Chest X-ray. View position: PA
Patient age: 47
Patient sex: M
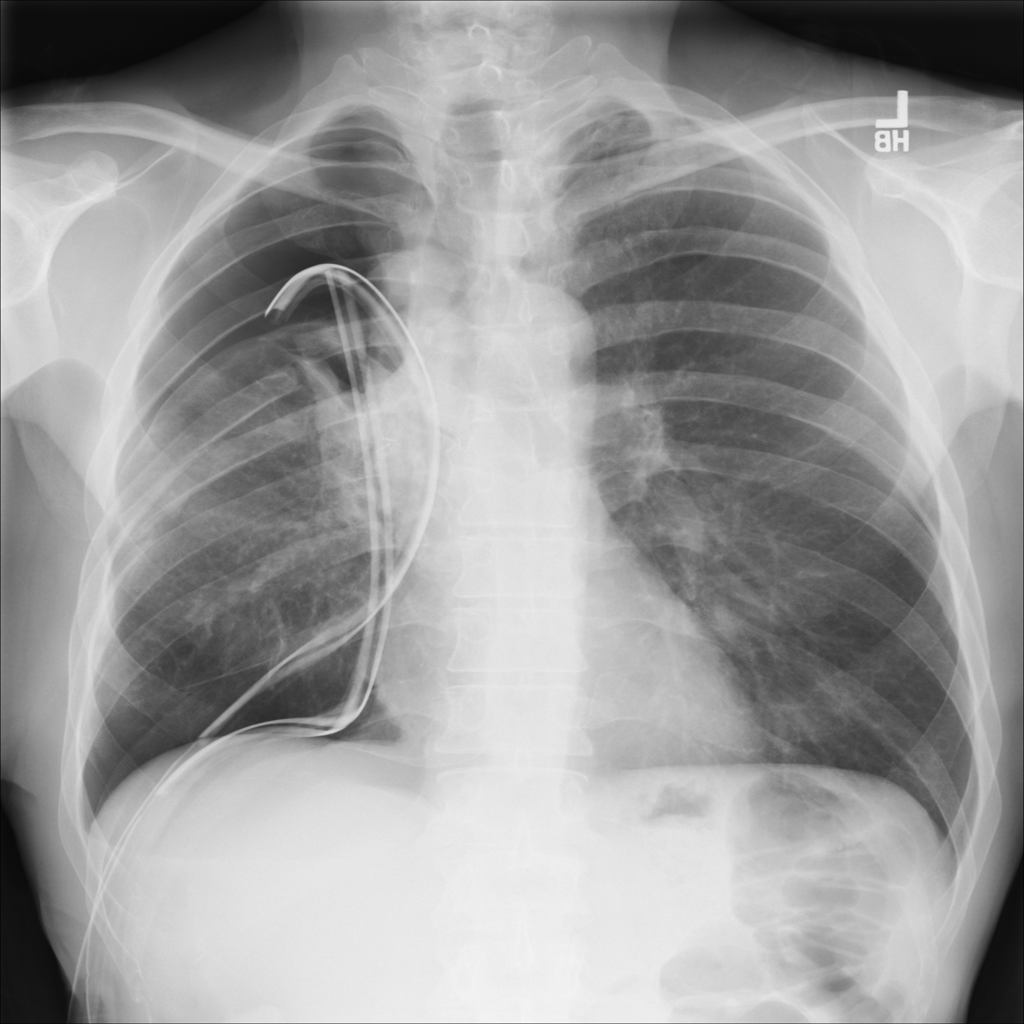
Finding: Pneumothorax